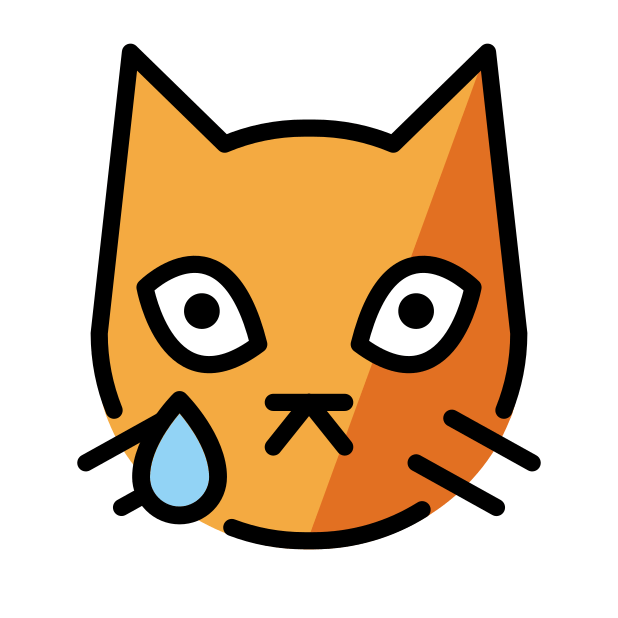
crying cat